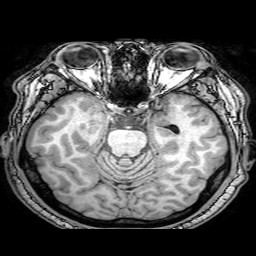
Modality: T1w
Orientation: coronal
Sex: male
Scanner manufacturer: philips
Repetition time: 0.008224 s
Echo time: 0.0038 s